Question: I have the following code and need to delete the rows of data in Column A that contain information. These rows are "header" and "footer" information that skews access to the data that I need.
I thought I had a solution setup as follows, but it doesn't seem to work to delete the correct rows in Column A.
'''
Sub CleanUpFB()
Dim Sheet4 As Worksheet
Dim delRng As Range
Dim LastRow As Integer, LastRow2 As Integer
Dim i As Integer
Set Sheet4 = Excel.Worksheets("FB Product")
LastRow = Range("D3").End(xlDown).Row
'Re-align Revision Column.
Range("D3:D" & LastRow).Select
Selection.SpecialCells(xlCellTypeBlanks).Select
Selection.Delete Shift:=xlToLeft
'Delete First Row
Sheet4.Rows(1).Delete
'Delete Rows in Column A that contain words.
LastRow2 = Range("A" & Rows.Count).End(xlUp).Row
For i = 1 To LastRow2
If InStr(1, Cells(i, 1).Value, "*", vbTextCompare) Then
If delRng Is Nothing Then
Set delRng = Rows(i)
Else
Set delRng = Union(delRng, Rows(i))
End If
End If
Next i
If Not delRng Is Nothing Then delRng.Delete
End Sub
'''

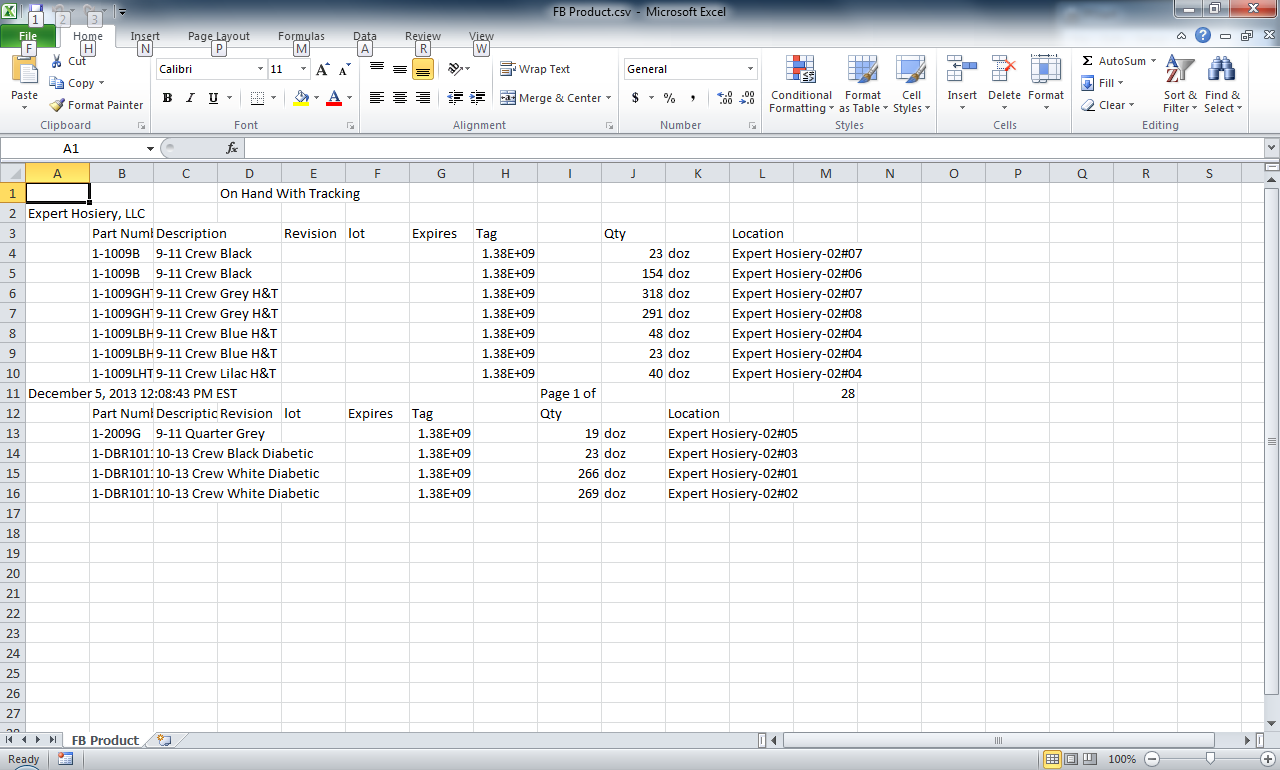
Answer: If you want to delete the whole row where any cell in Col A has a value:
'''
Columns("A:A").SpecialCells(xlCellTypeConstants, 23).EntireRow.Delete
'''